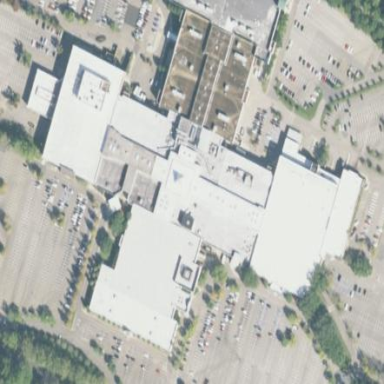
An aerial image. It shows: Retail area with mall.